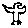
Label: bird